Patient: sex M, age 72
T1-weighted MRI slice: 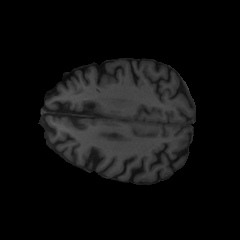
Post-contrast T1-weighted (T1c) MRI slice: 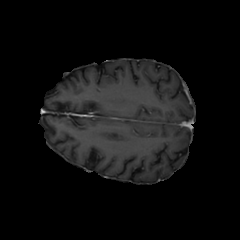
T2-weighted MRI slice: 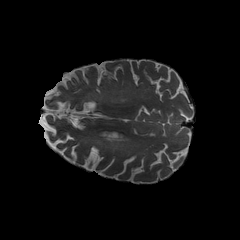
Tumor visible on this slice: no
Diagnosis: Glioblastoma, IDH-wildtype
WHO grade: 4